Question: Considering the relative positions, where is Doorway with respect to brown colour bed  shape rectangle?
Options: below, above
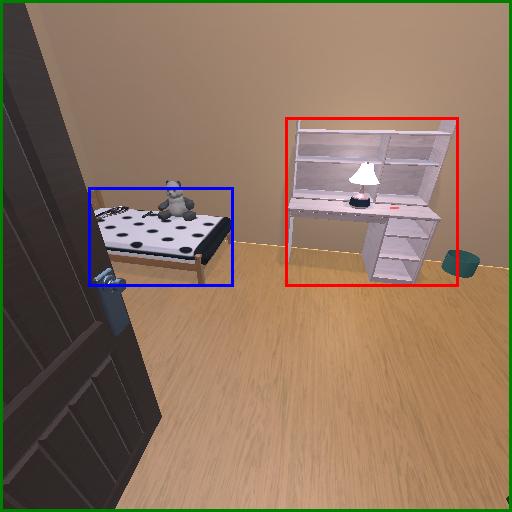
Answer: below